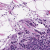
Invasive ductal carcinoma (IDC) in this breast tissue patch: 0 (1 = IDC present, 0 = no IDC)